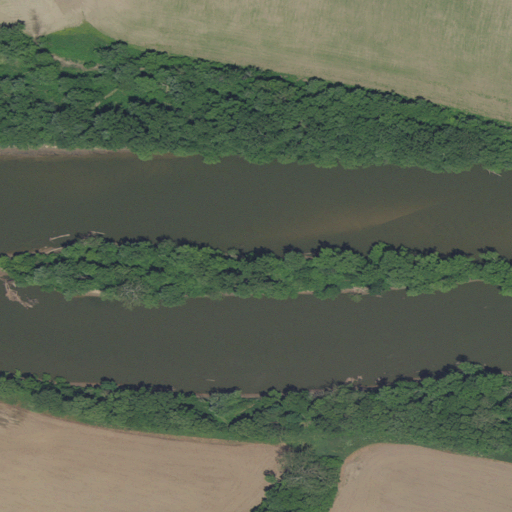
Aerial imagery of island in Indiana named Manhattan Island containing woody wetlands, open water, cultivated crops, and deciduous forest